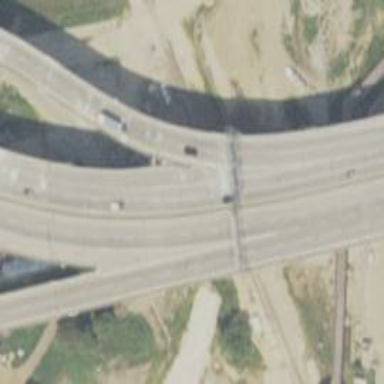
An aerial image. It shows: Viaduct bridge on motorway.